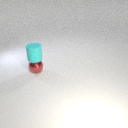
small cyan rubber cylinder above small red metal sphere